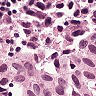
Metastatic tissue present: yes